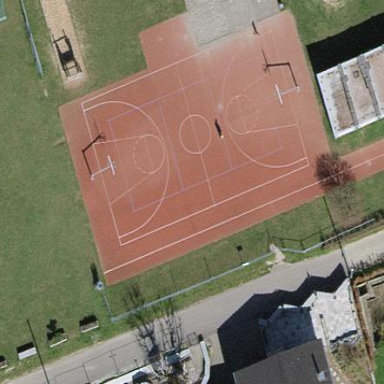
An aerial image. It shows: Basketball court in the leisure land pitch.